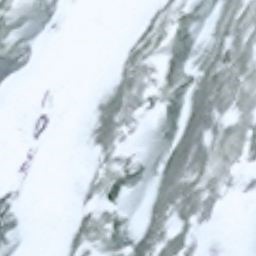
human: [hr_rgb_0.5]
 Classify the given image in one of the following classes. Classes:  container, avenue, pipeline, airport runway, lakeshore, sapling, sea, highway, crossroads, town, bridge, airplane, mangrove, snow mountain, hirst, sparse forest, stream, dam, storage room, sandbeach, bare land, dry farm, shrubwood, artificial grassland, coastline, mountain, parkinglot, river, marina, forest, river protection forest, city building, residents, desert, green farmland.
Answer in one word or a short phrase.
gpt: snow mountain